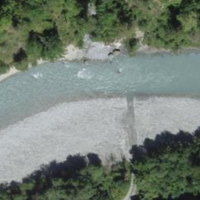
EUNIS habitat code: 15
Species observed at this site:
Prunus padus